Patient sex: F
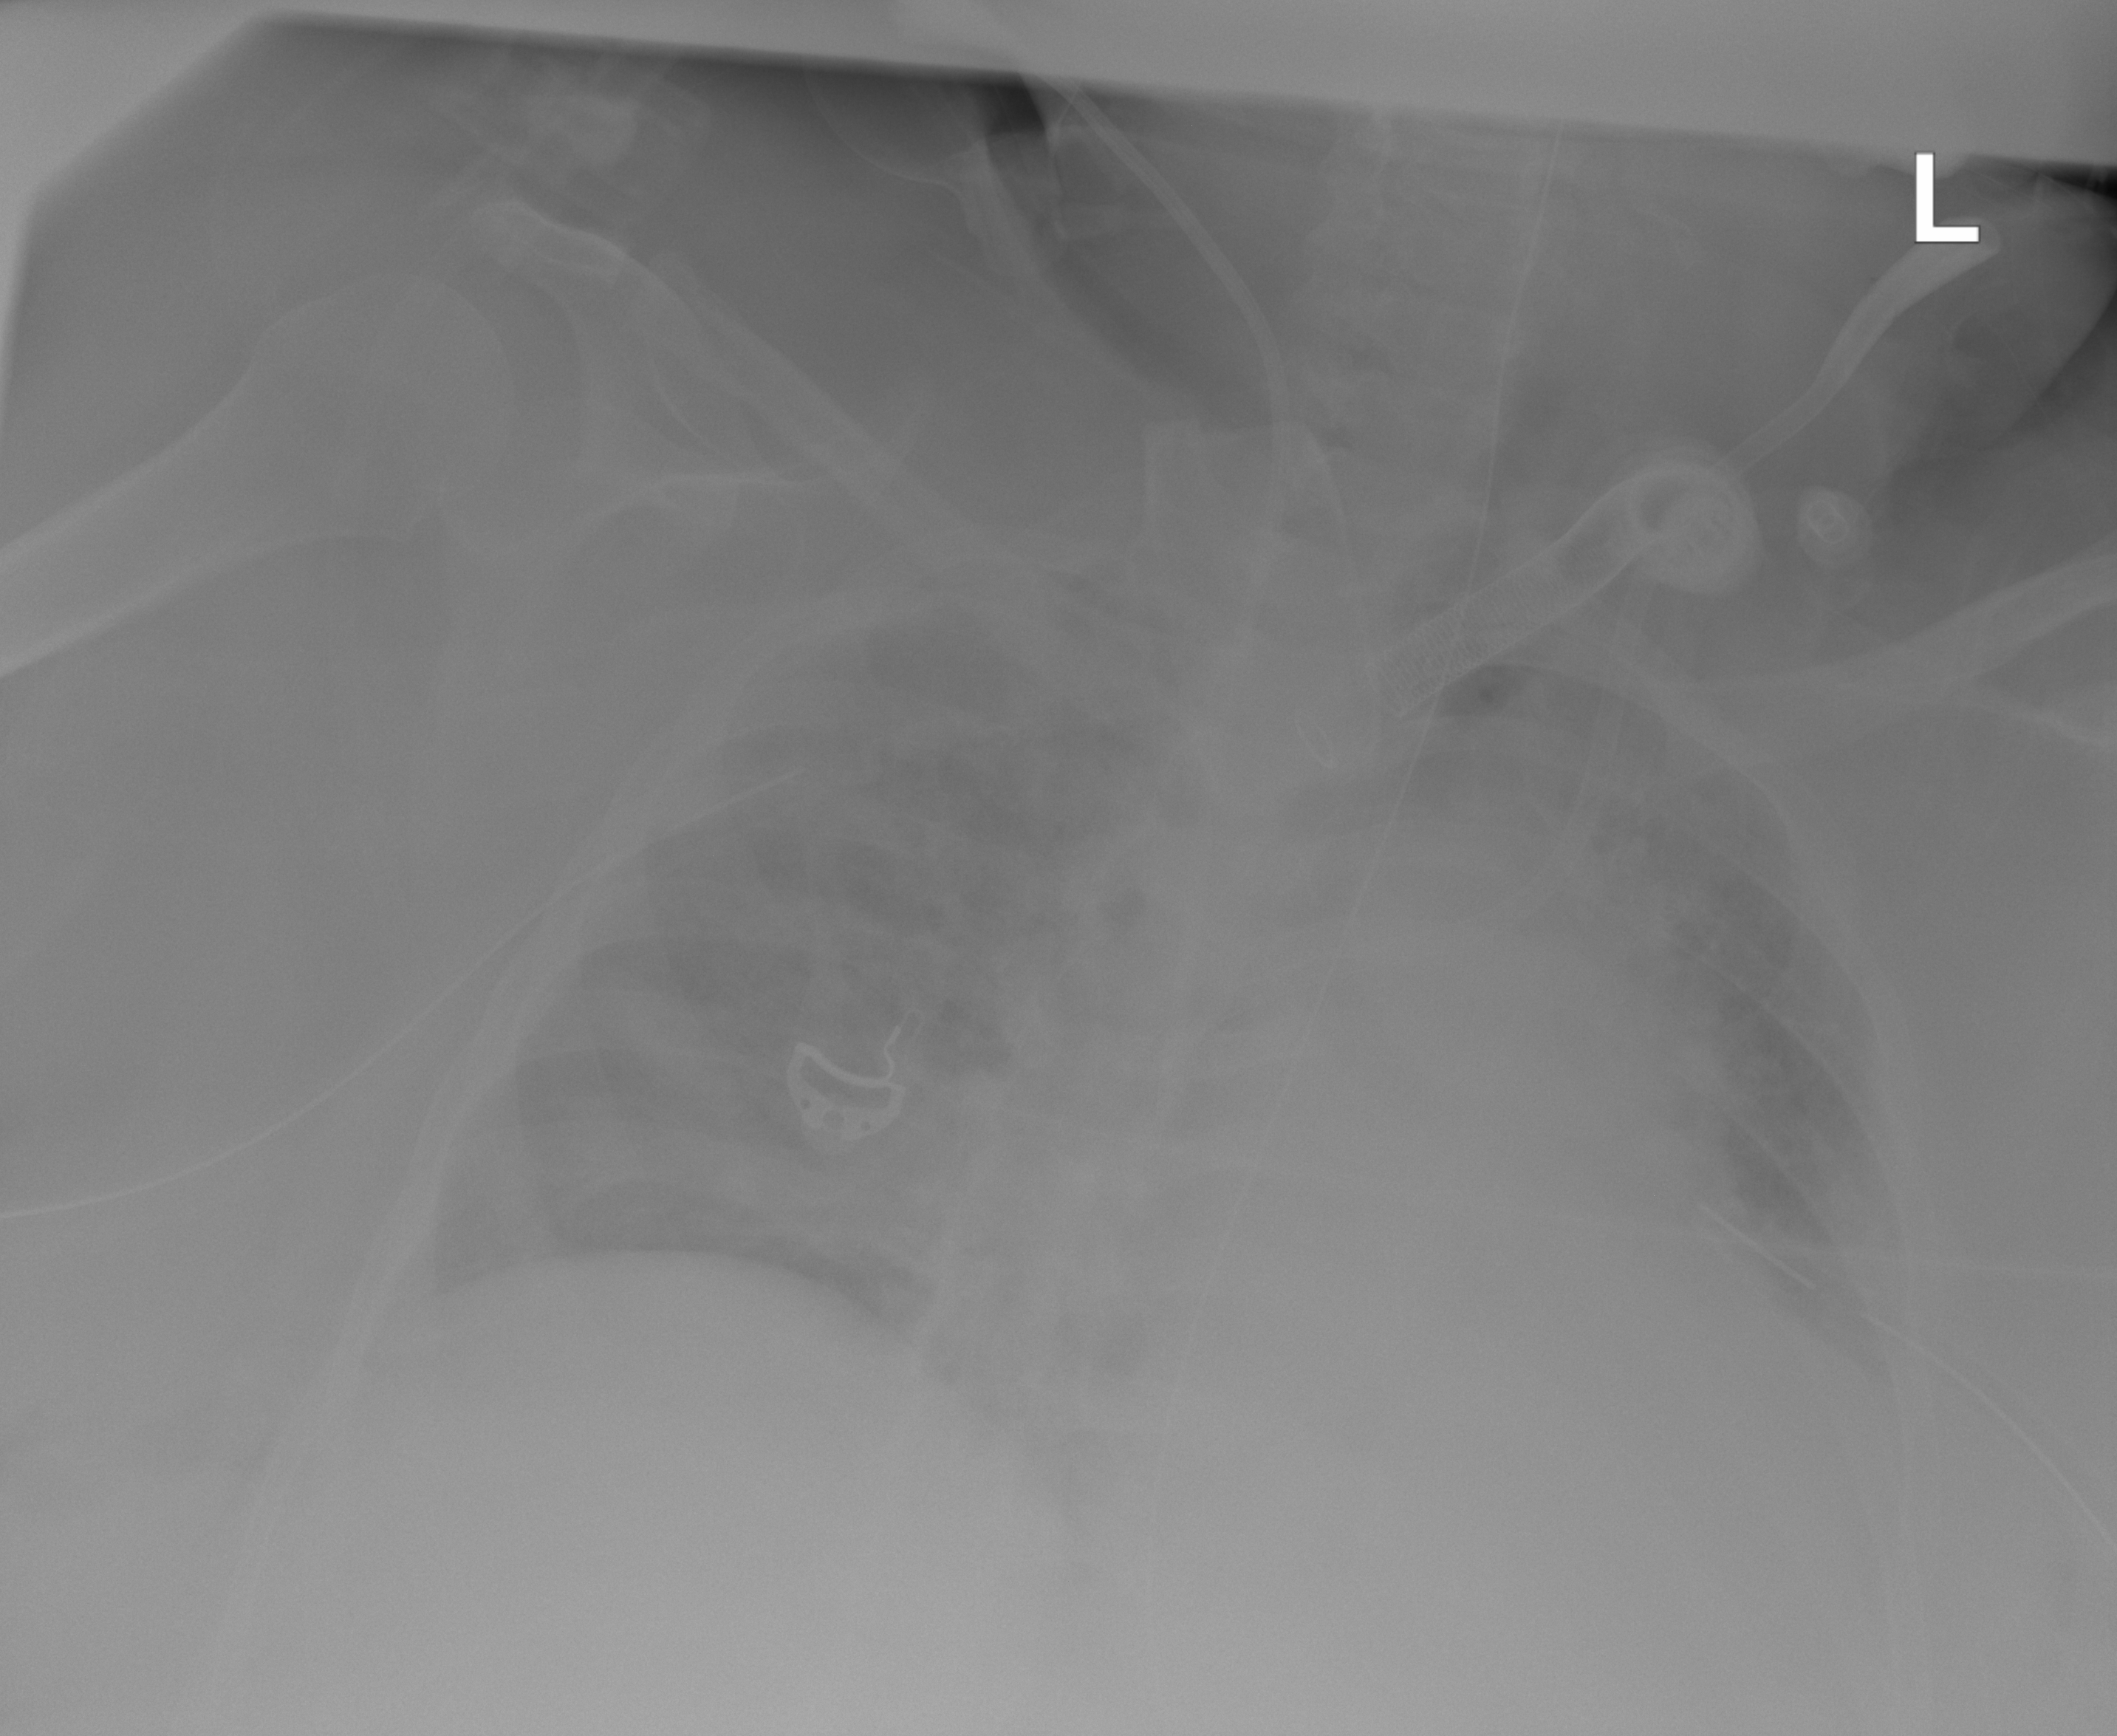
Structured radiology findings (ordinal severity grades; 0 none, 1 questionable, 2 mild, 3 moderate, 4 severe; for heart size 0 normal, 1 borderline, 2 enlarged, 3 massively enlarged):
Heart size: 0
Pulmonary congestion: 3
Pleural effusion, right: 0
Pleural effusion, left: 2
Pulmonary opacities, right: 2
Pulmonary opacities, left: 2
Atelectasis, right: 0
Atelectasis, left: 2